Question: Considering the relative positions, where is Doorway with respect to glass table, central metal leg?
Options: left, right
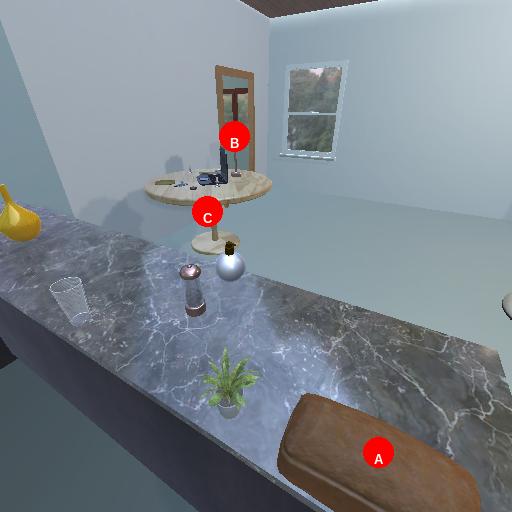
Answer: left